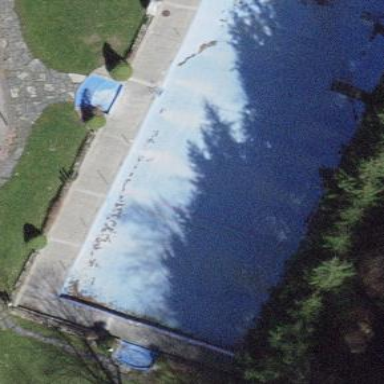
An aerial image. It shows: Swimming pool area designated for leisure and sport.